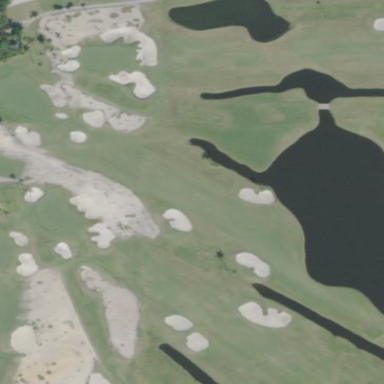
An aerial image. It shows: Golf bunker filled with sandy terrain.